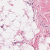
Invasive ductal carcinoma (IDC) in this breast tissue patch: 0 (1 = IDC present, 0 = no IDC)